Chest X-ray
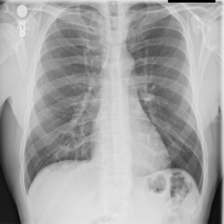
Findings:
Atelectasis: negative
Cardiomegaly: negative
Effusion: negative
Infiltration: negative
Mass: negative
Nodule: negative
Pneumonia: negative
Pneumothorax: negative
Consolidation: negative
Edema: negative
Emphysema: negative
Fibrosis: negative
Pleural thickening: negative
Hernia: negative